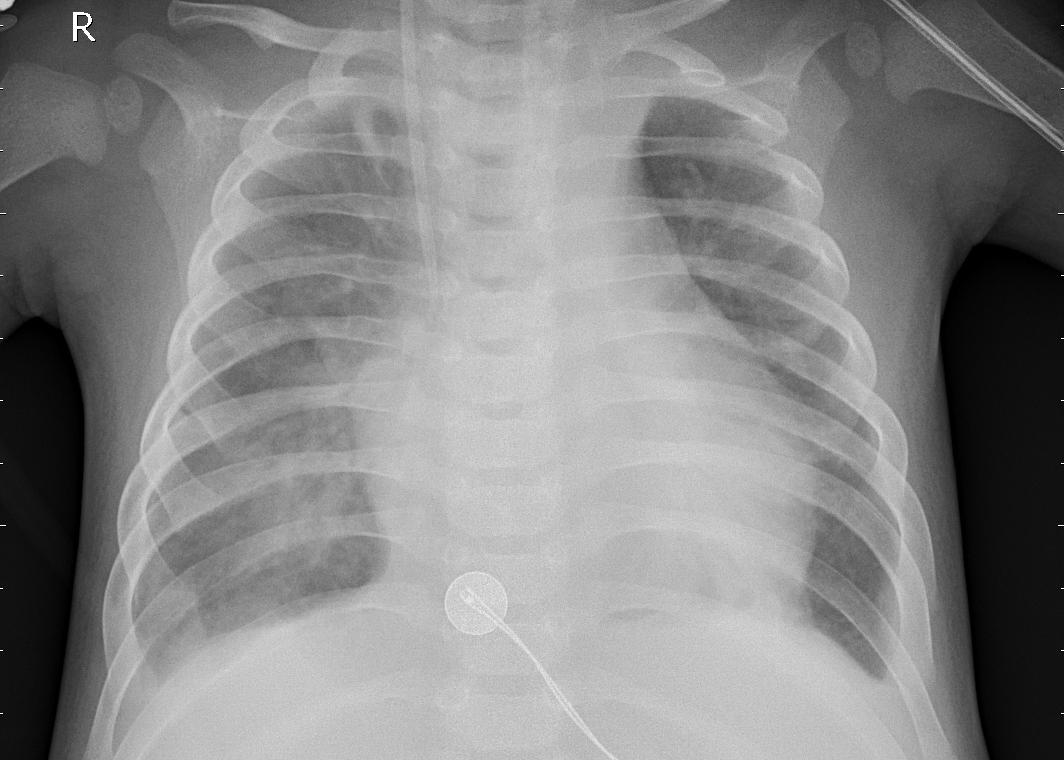
Diagnosis: PNEUMONIA